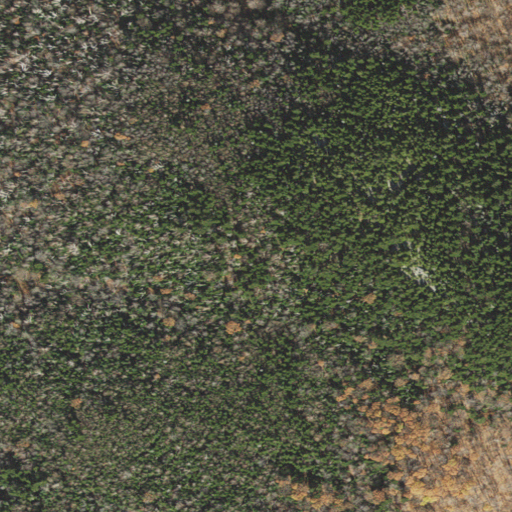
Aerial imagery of mountain in Vermont named Whites Hill containing mixed forest, evergreen forest, and deciduous forest